Aerial crown-view tile of a tropical tree (Barro Colorado Island, Panama), acquired 20240716:
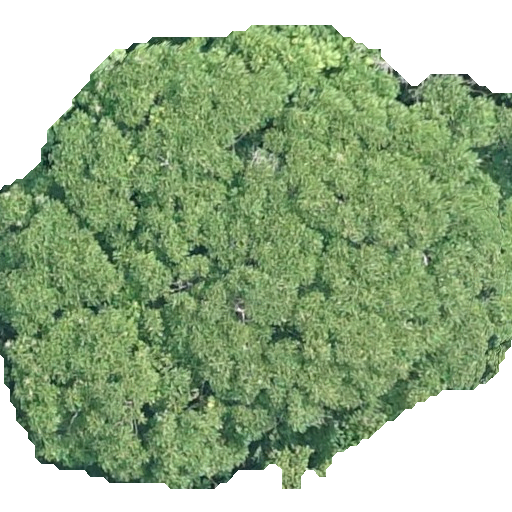
Species: Dipteryx oleifera
GBIF accepted scientific name: Dipteryx oleifera
Crown area: 312.593 m²